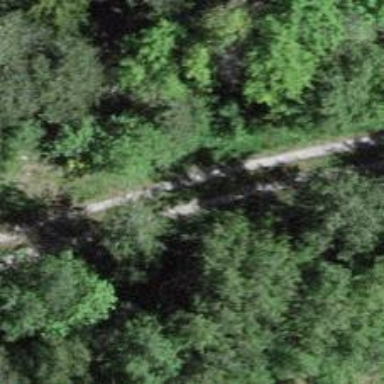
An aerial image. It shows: Gravel track with track type of grade3.